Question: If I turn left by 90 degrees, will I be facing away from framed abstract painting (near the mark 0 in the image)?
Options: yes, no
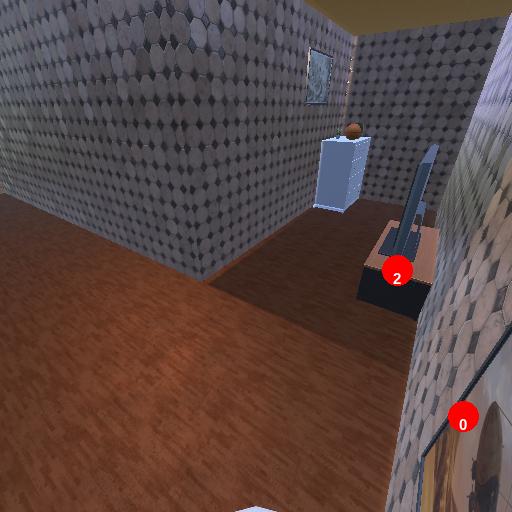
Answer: yes